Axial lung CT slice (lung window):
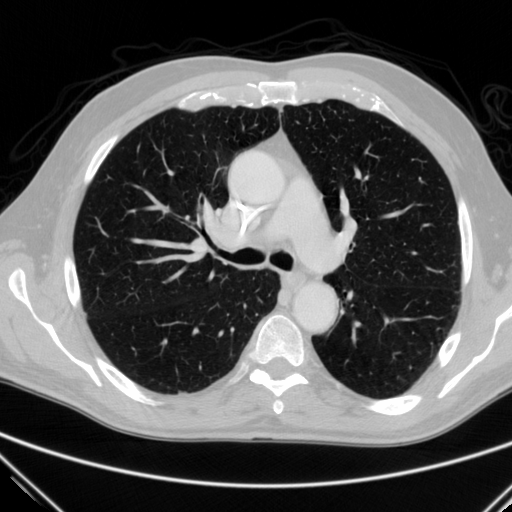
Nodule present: no